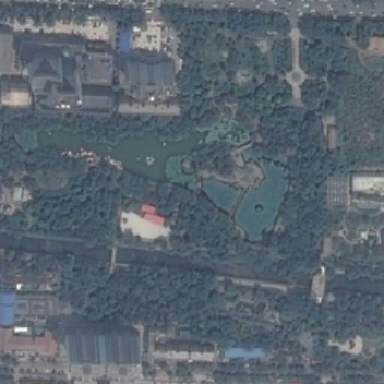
The park with dense trees and a pond is next to a road .